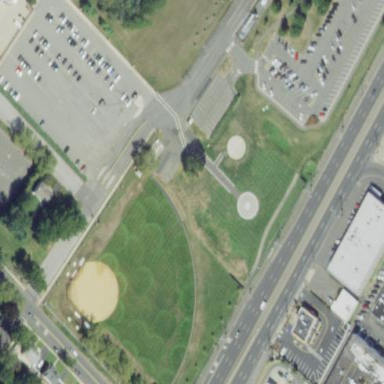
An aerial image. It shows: Baseball pitch for leisure land.